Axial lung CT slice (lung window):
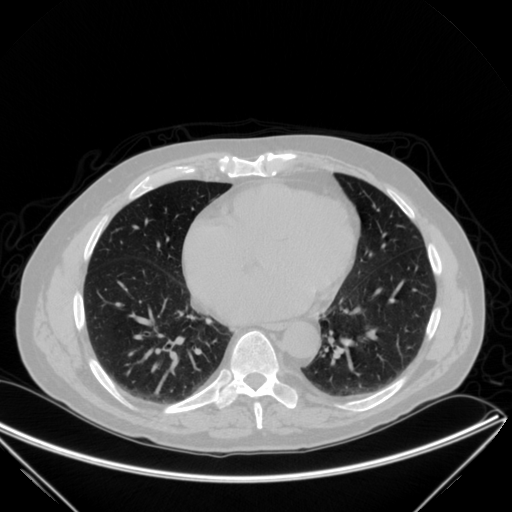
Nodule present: no